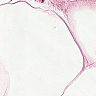
Metastatic tissue present: no